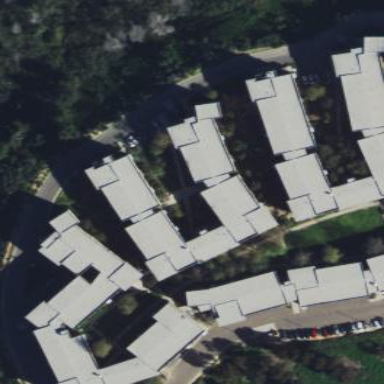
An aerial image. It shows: Residential apartments building.